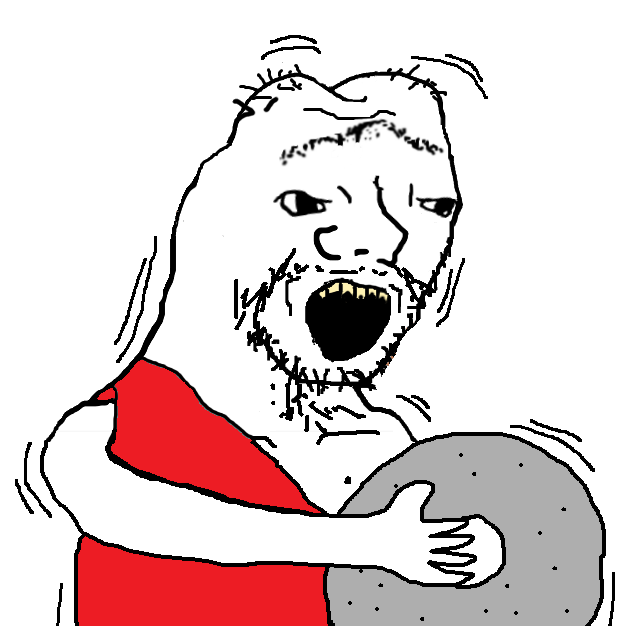
Label: 5_Grug